Question: Is this the correct way to represent the following code in a UML Class Diagram?
'''
public class CustomerRepository
: EntityFrameworkRepository<Customer>, ICustomerRepository
{ }
'''

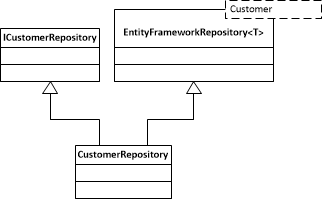
Answer: EDIT:
Realised first answer wasn't correct after posting. The <URL>:
> A bound element has the same graphical notation as other Elements of
that kind. A TemplateBinding is shown as a dashed arrow with the tail
on the bound element and the arrowhead on the template and the keyword
"bind". The binding information may be displayed as a comma-separated
list of template parameter substitutions
I tried to create an example in MagicDraw:

For some reason it wouldn't let me enter the bind clause (contents of angle brackets on the dashed arrow): it should read '<RepositoryType -> Customer>'. Also the 'RepositoryType' parameter shouldn't be of type String (tool again).
The key point is: the parameter binding is specified on the binding relationship, not in the parameterised class. Which means you can have multiple bindings with different types.
hth - apologies for the confusion.